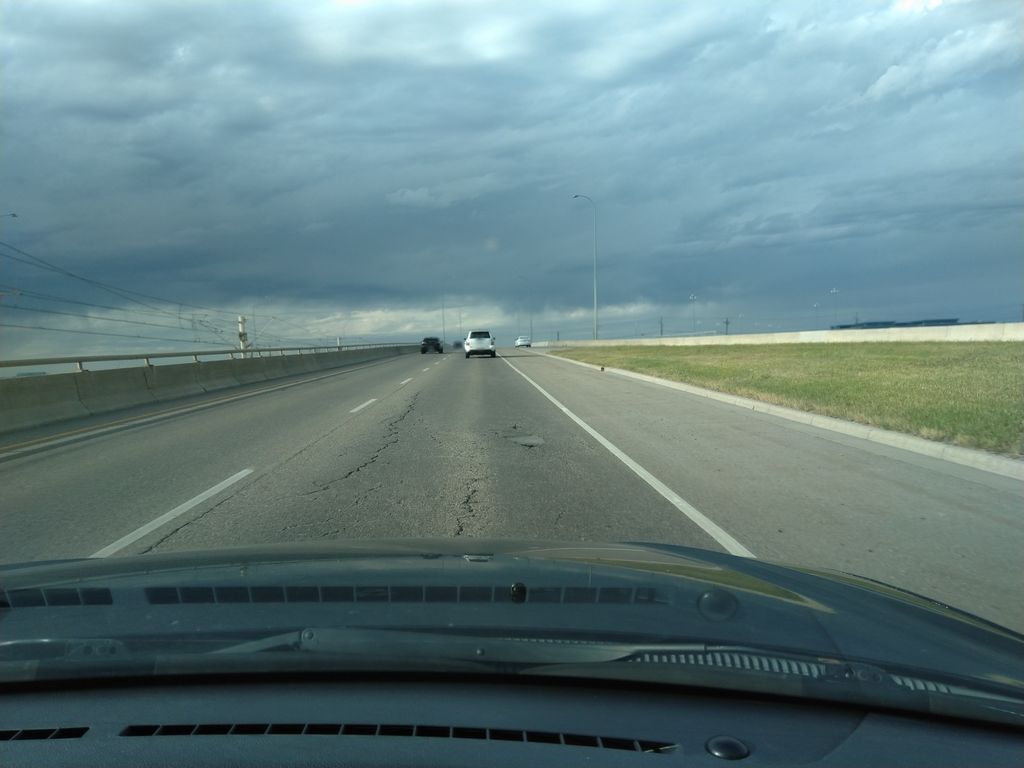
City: calgary